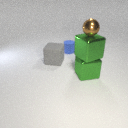
large green metal cube below small brown metal sphere